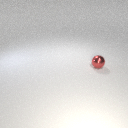
small red metal sphere